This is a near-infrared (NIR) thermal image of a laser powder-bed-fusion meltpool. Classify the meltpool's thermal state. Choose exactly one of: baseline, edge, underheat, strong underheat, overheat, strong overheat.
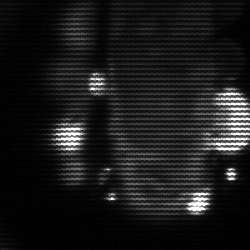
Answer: strong underheat